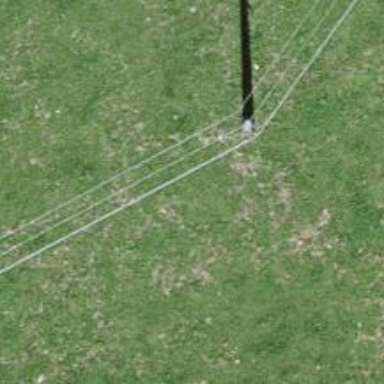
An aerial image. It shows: Power pole.